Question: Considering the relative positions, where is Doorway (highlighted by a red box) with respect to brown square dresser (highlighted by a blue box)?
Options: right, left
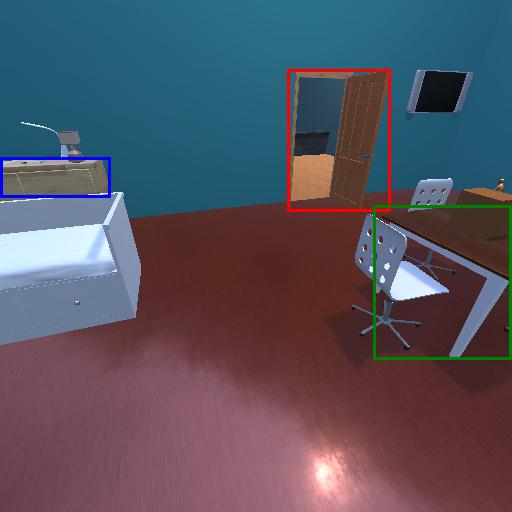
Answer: right